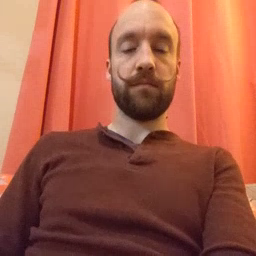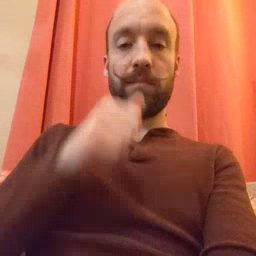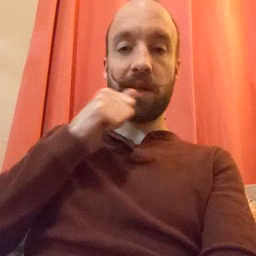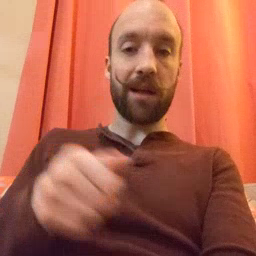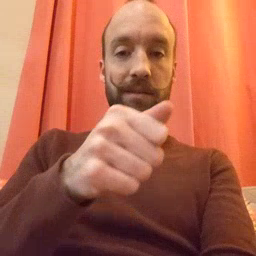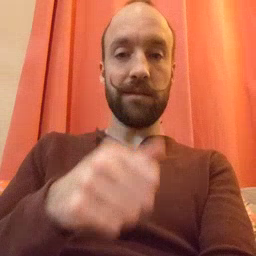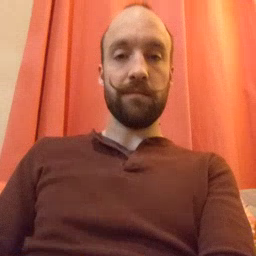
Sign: hide